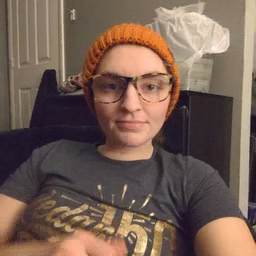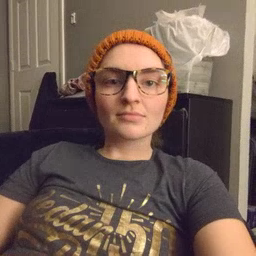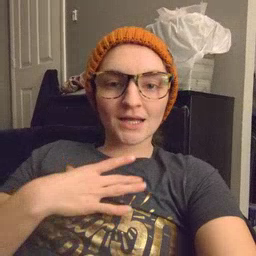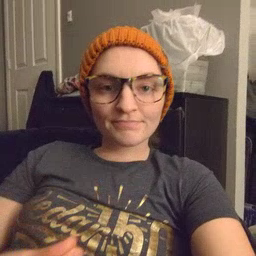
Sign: like